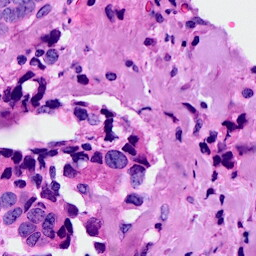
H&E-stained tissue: Breast